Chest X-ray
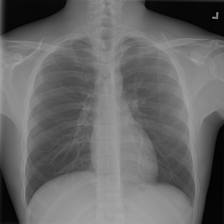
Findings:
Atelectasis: negative
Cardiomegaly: negative
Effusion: negative
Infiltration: negative
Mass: negative
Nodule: negative
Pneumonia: negative
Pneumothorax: negative
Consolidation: negative
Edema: negative
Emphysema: negative
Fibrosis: negative
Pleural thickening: negative
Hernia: negative